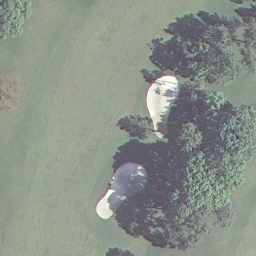
Label: golf course